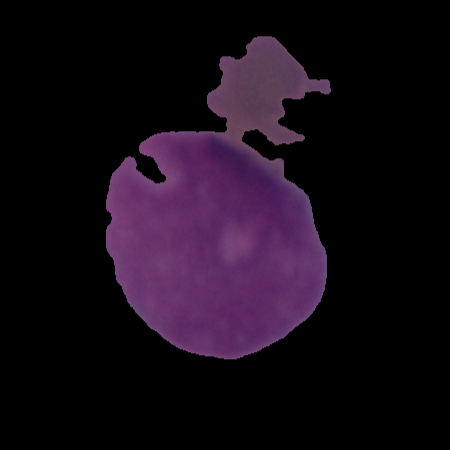
Label: cancer